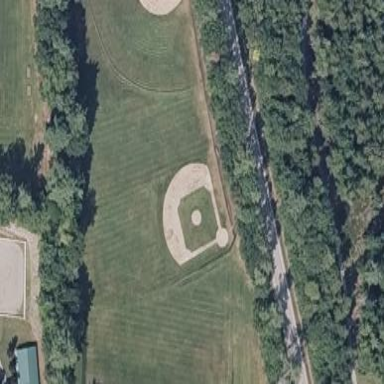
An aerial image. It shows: Baseball pitch for leisure land.